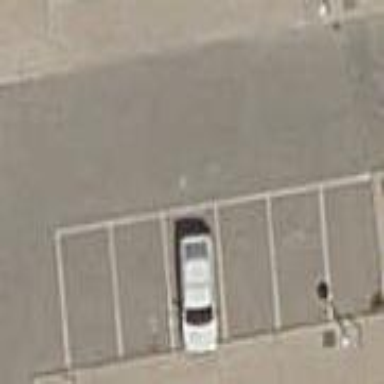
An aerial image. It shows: Street-side parking area.